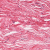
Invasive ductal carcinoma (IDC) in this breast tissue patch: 0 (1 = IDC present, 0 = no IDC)